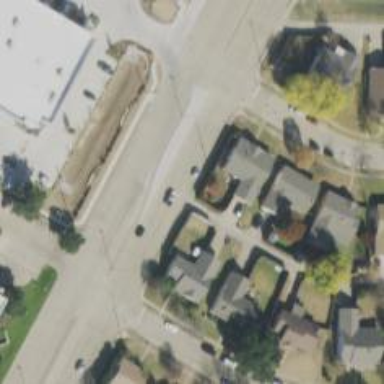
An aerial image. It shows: Secondary road with separate sidewalk.